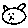
Label: cat